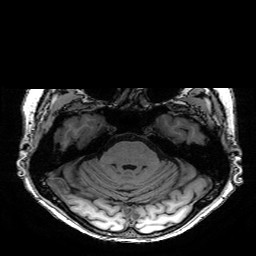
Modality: T1w
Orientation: coronal
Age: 77
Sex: female
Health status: healthy
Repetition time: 2.53 s
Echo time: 0.0034 s